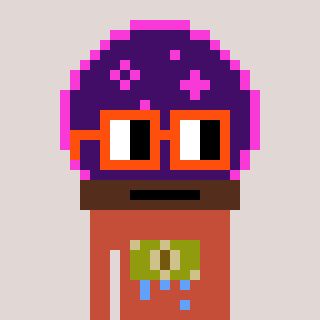
a pixel art character with square orange glasses, a crystalball-shaped head and a rust-colored body on a warm background